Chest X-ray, AP view. Patient: 52 years old, sex M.
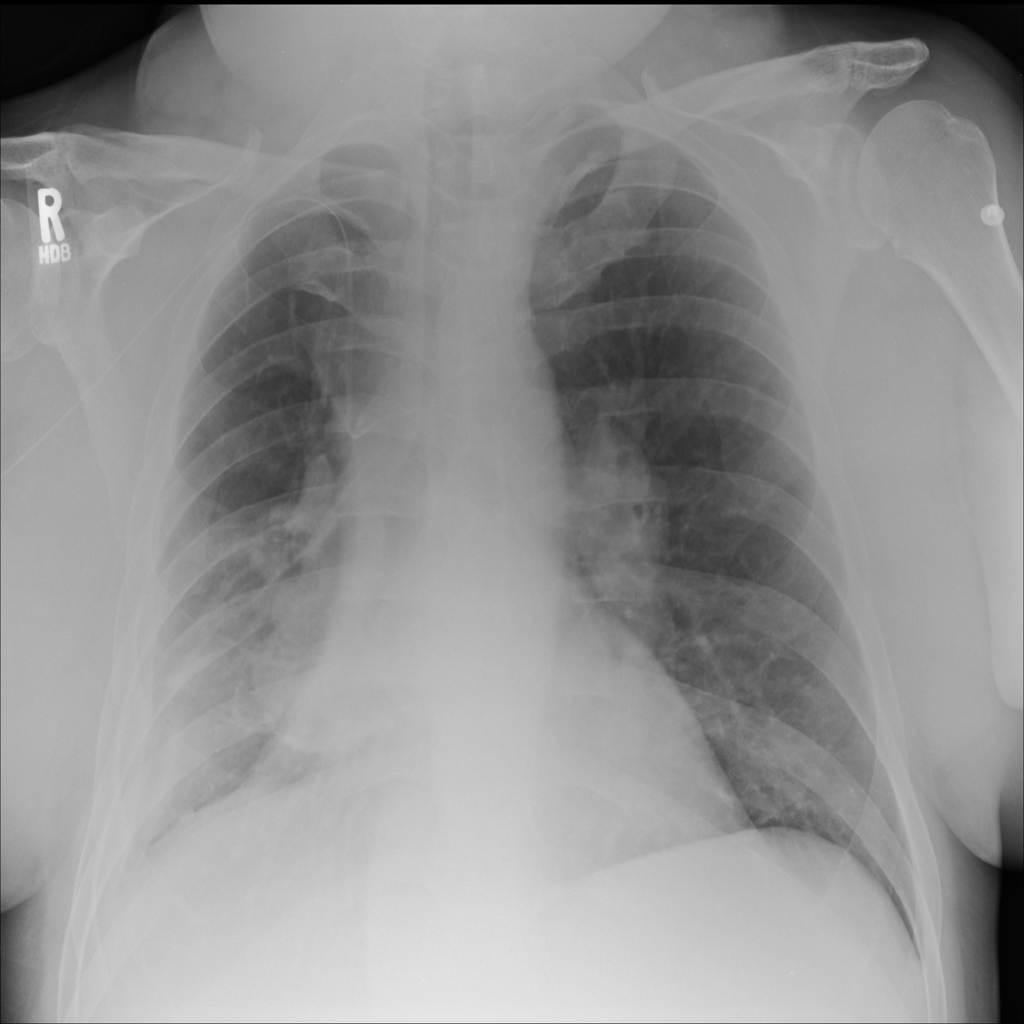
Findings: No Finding